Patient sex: M
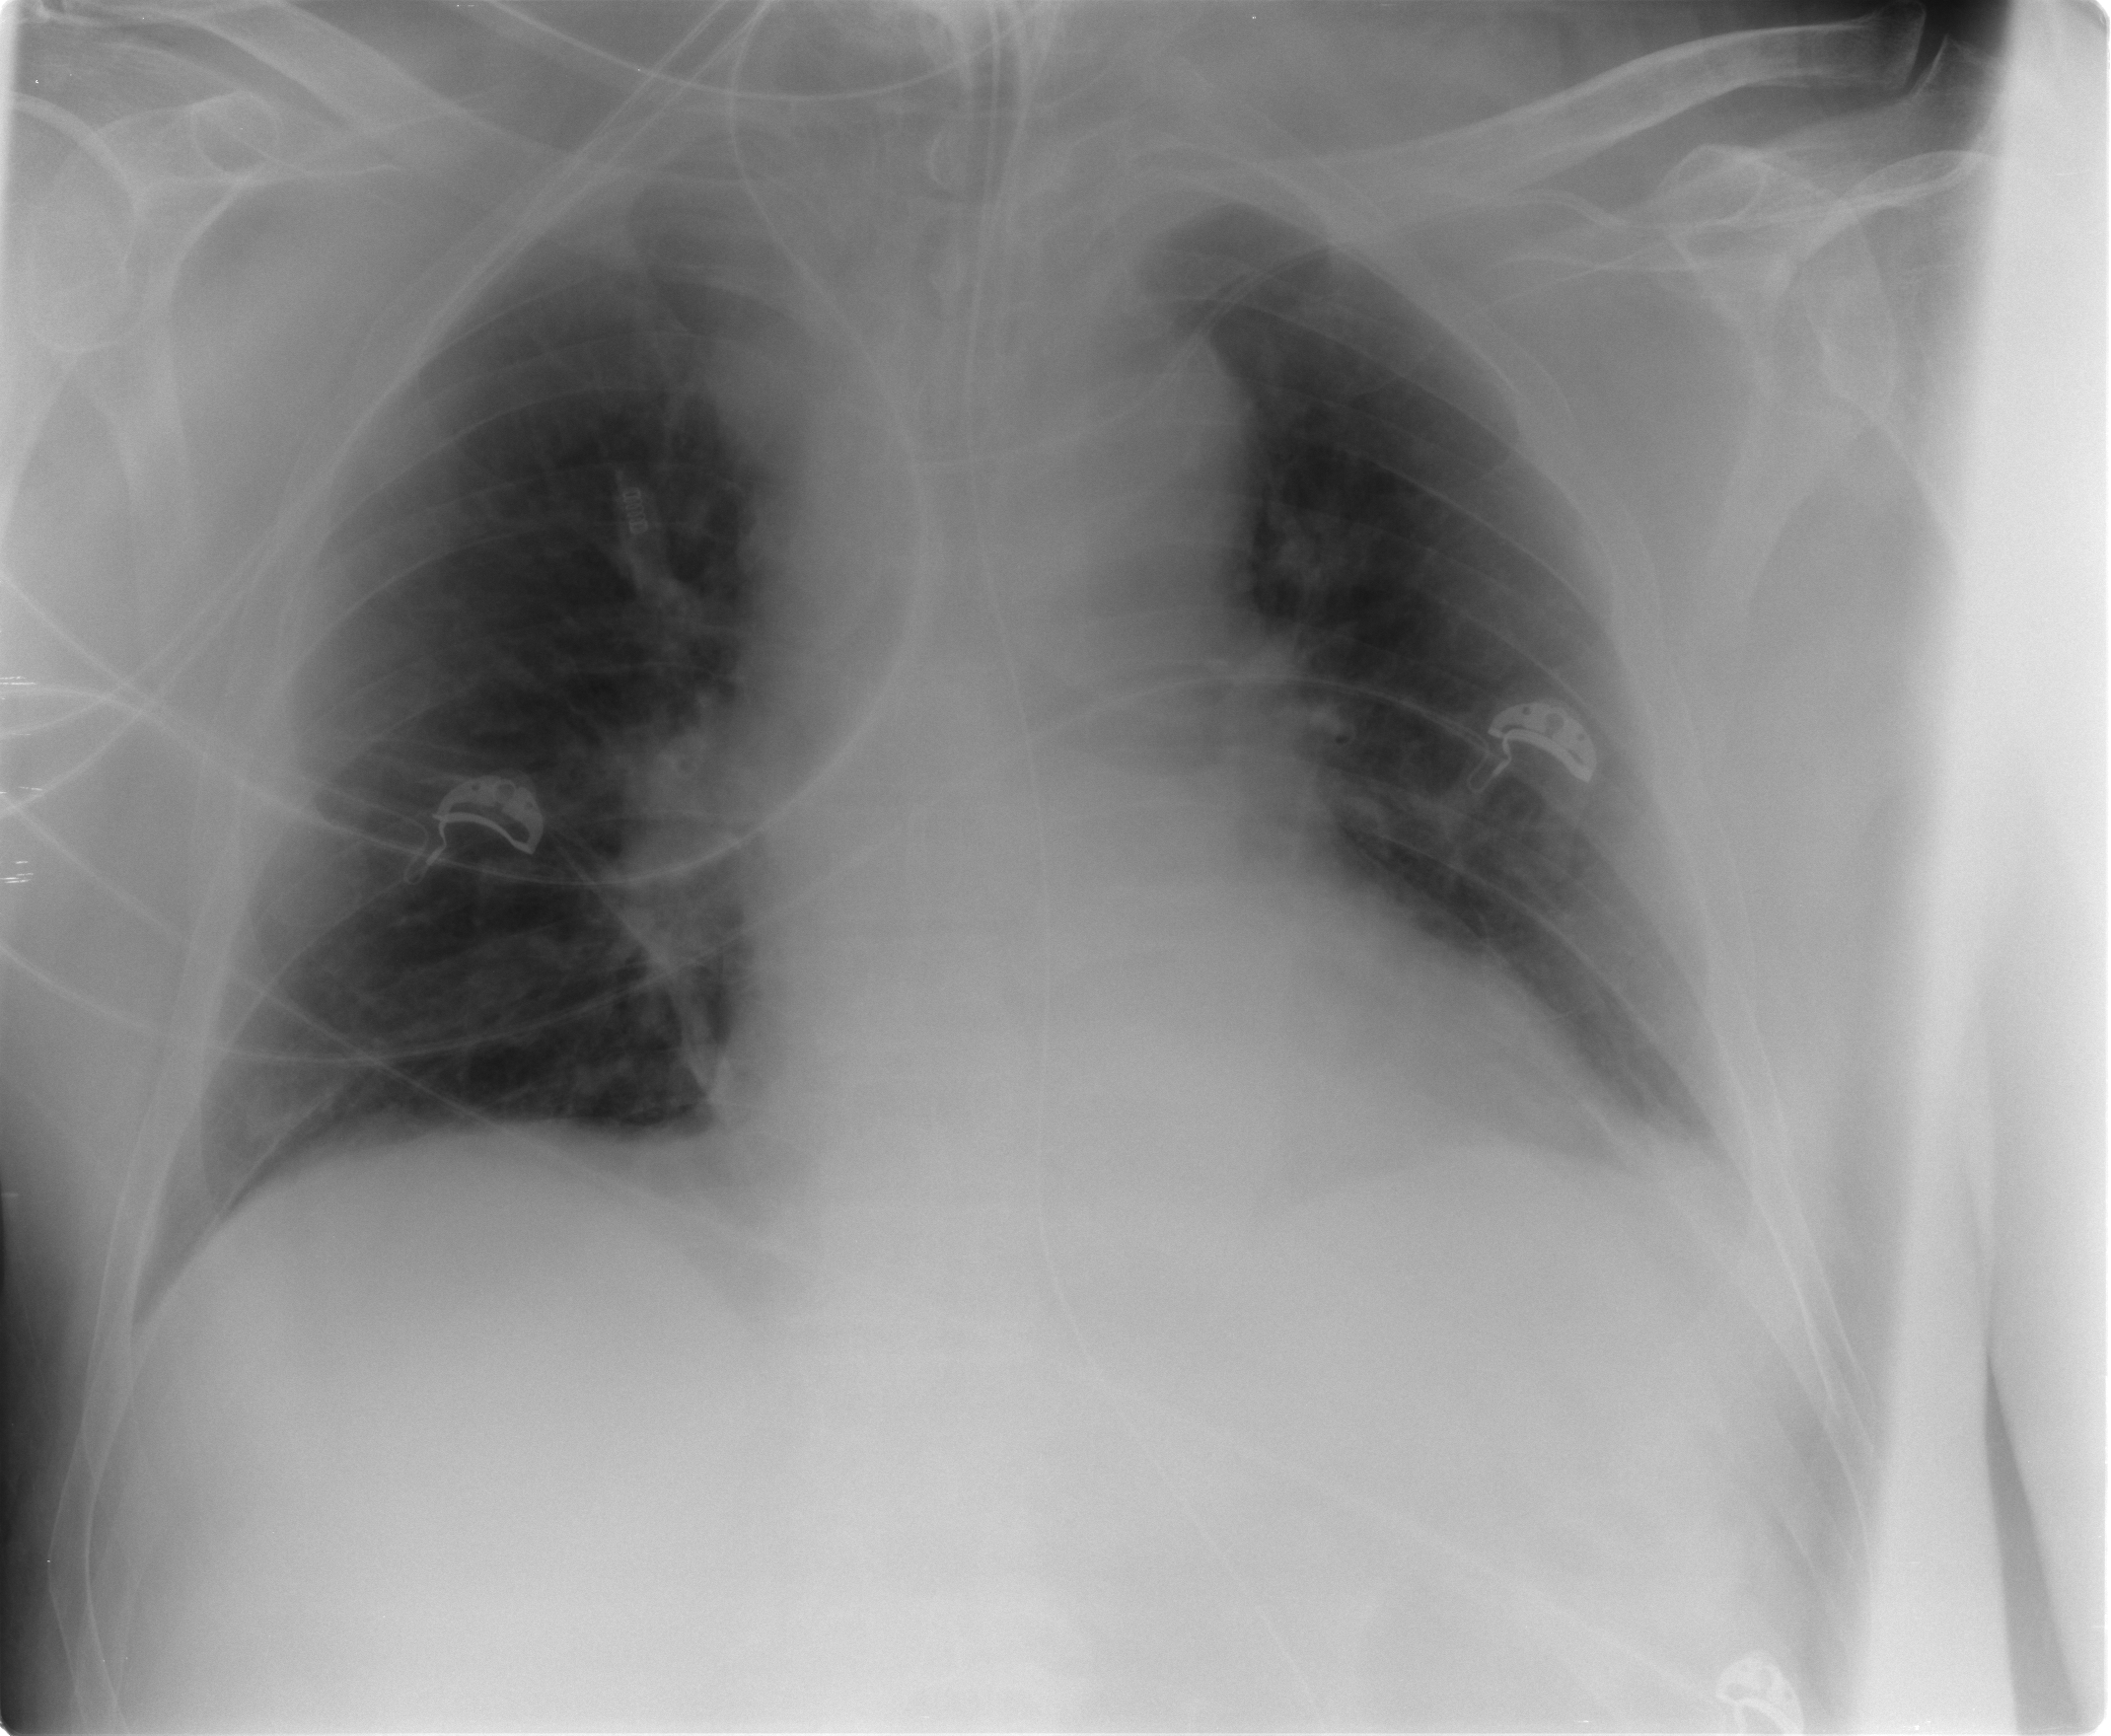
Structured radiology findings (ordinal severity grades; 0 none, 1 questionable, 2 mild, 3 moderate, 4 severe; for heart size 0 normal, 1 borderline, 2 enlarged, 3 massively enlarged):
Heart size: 0
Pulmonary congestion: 2
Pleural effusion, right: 0
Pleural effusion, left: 2
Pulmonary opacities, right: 0
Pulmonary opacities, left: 0
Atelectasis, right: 2
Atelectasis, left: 2